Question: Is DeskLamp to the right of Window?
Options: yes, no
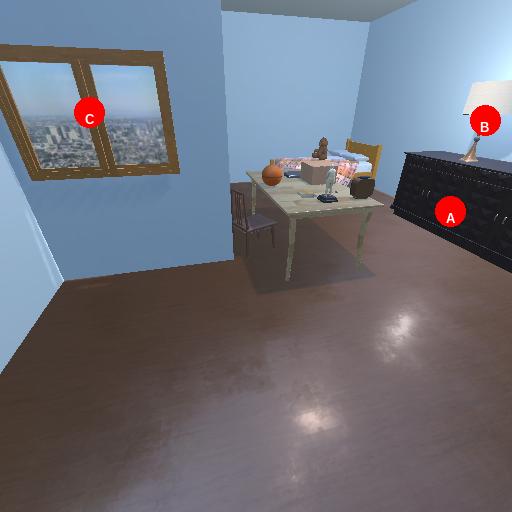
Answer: yes